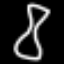
Label: hourglass